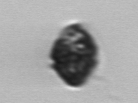
Label: Kryptoperidinium_triquetrum